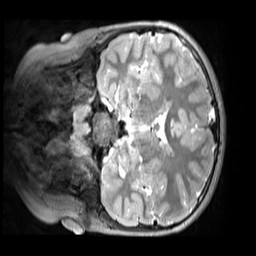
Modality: T2w
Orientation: coronal
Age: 10
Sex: male
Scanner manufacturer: siemens
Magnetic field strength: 3 T
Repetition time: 3.2 s
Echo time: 0.408 s